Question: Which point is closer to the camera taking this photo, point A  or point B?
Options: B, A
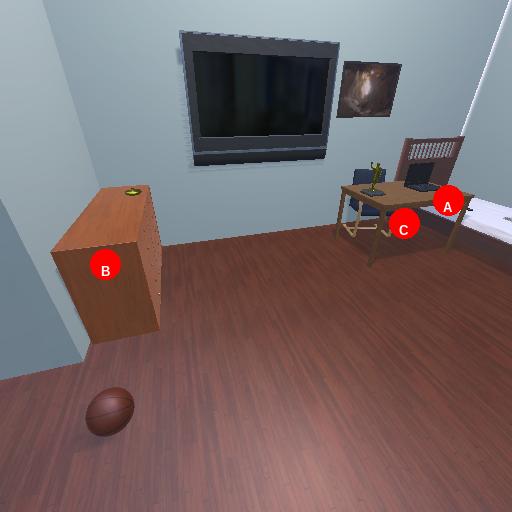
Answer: B